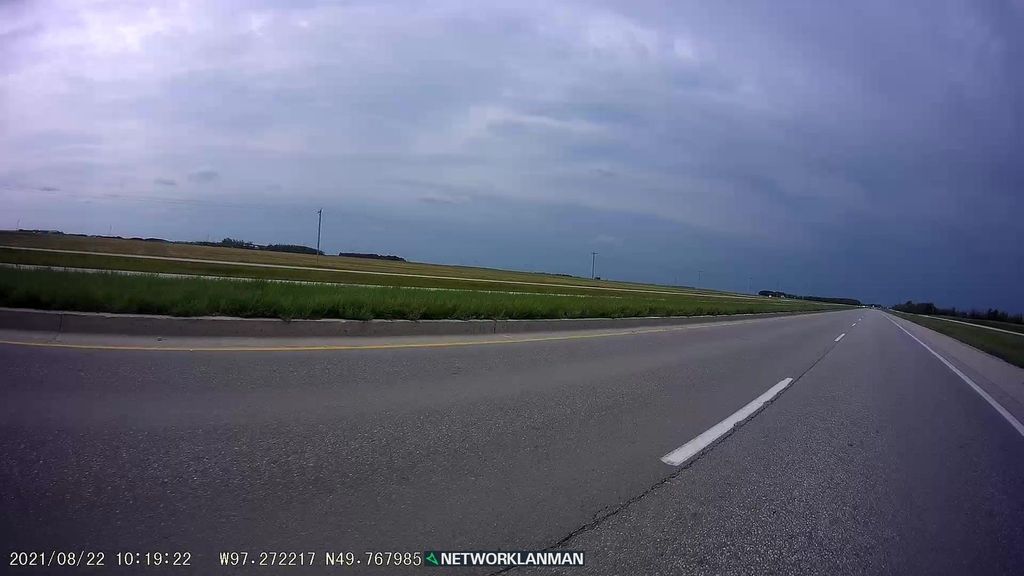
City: winnipeg